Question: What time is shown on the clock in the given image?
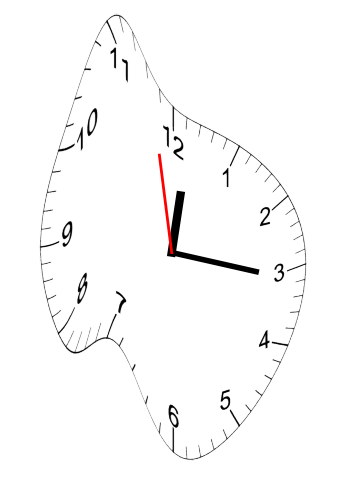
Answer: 12:15:58